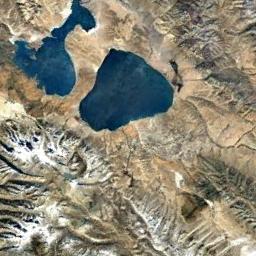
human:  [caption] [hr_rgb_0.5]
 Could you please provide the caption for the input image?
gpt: The two lakes lie in a mountainous area and the water is blue .

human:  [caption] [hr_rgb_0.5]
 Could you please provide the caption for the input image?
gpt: The ground is uneven around the lake .

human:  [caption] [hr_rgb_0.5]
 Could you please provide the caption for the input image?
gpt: The lake in the picture is very long .

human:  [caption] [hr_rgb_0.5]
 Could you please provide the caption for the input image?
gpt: There are two irregular blue lakes on the brown mountains .

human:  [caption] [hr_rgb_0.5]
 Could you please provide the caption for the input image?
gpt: There are two blue lakes in a brown mountain with some white snow .